Brain MRI, t2w sequence, axial 2D slice.
Patient: age 45, sex F, weight 75 kg, height 1.65 m
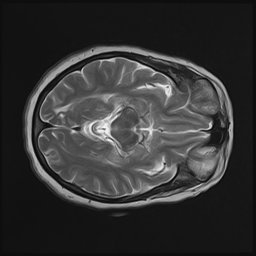